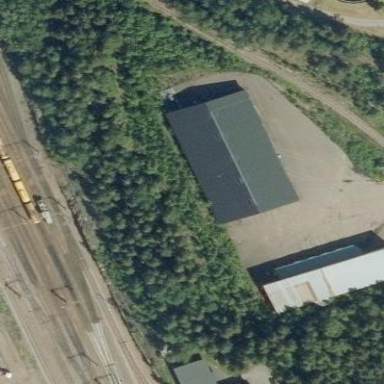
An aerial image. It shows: Industrial area featuring warehouse.